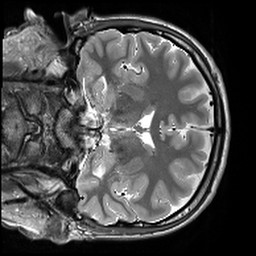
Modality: T2w
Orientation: coronal
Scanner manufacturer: siemens
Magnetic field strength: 3 T
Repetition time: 10.64 s
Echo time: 0.05 s